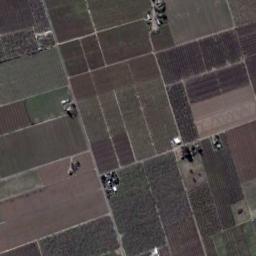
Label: rectangular_farmland